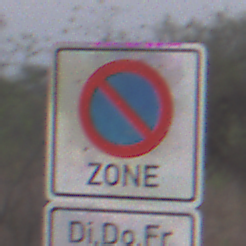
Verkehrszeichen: BeginnEingeschraenktesHalteverbotZone
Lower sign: ZeitangabenMitBeschraenkungAufWochentage3
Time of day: SunriseSunset
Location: Outdoor (Nature)
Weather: Clear
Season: NotSpecified
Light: Natural